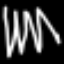
Label: fork